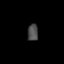
Tissue: lung
Cell type: Endothelial cells
Senescence score: 0.5727
Nuclear area (px): 175
Mean DAPI intensity: 75.714